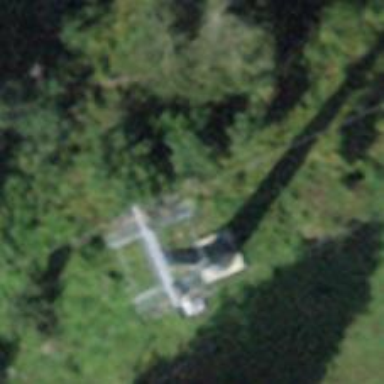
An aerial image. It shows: Pylon for aerialway.